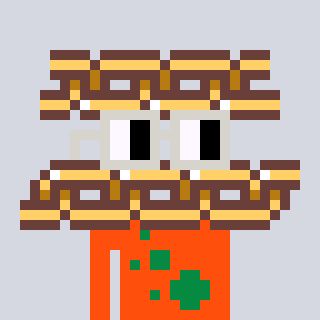
a pixel art character with square light gray glasses, a chain-shaped head and a orange-colored body on a cool background